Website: walmart
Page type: customer-info-address
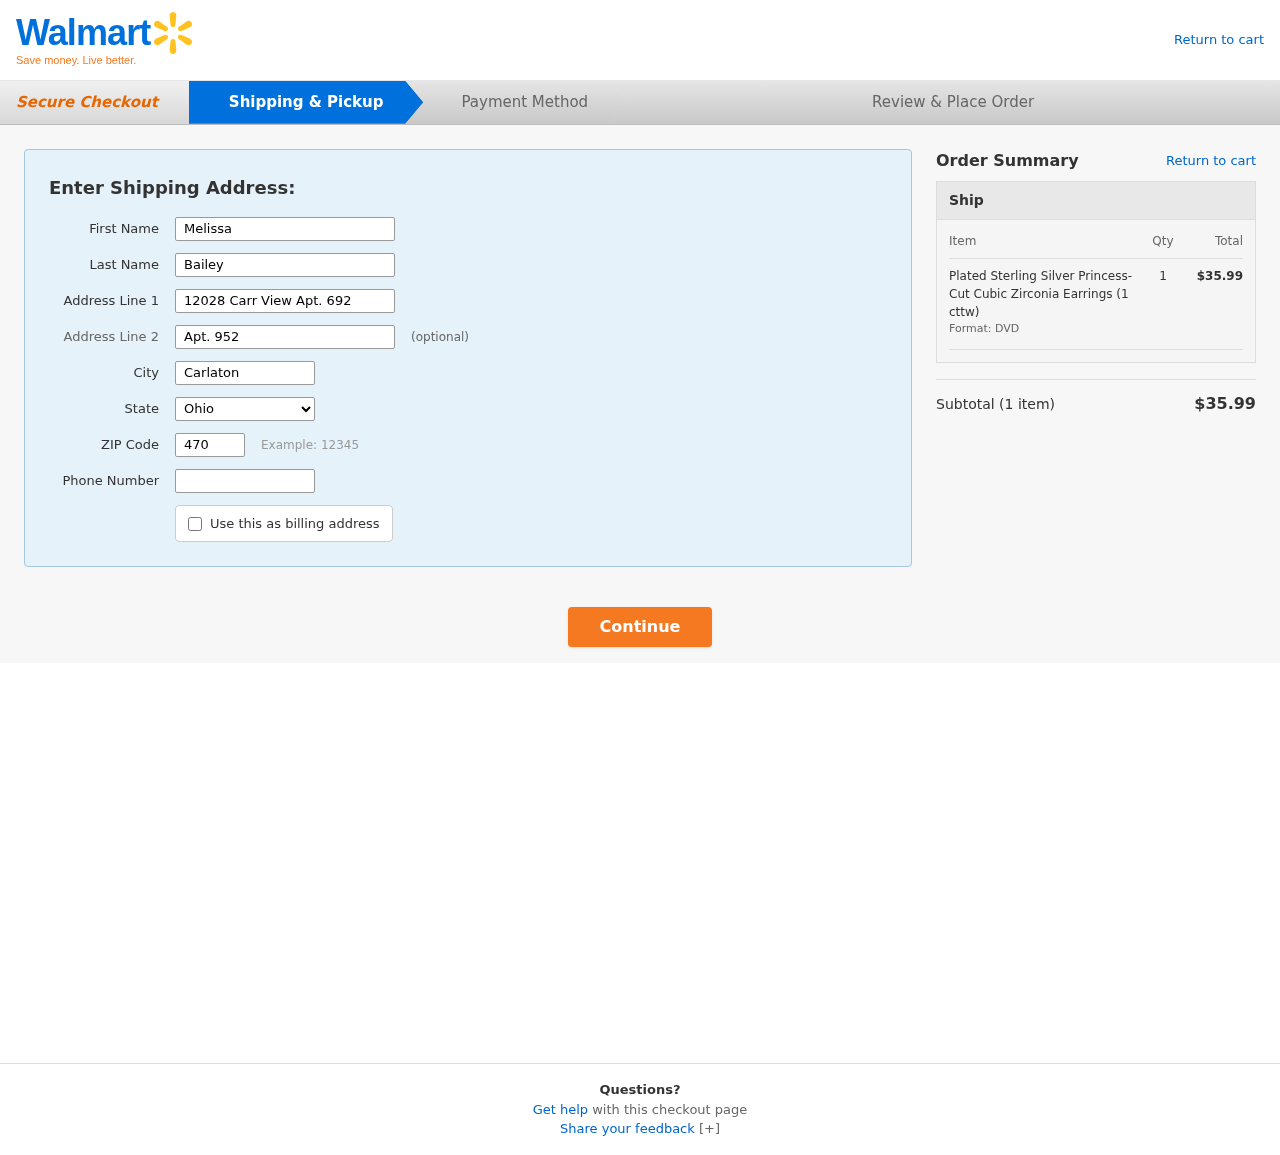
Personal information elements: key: PII_CITY
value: Carlaton
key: PII_FIRSTNAME
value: Melissa
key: PII_LASTNAME
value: Bailey
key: PII_PHONE
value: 7287553179
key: PII_POSTCODE
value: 47099
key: PII_STATE
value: Ohio
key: PII_STREET
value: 12028 Carr View Apt. 692
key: PII_STREET2
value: Apt. 952
Product elements: key: PRODUCT1_NAME
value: Plated Sterling Silver Princess-Cut Cubic Zirconia Earrings (1 cttw)
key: PRODUCT1_QUANTITY
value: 1
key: PRODUCT1_LINE_TOTAL
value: $35.99
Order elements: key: ORDER_NUM_ITEMS
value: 1
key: ORDER_SUBTOTAL
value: $35.99